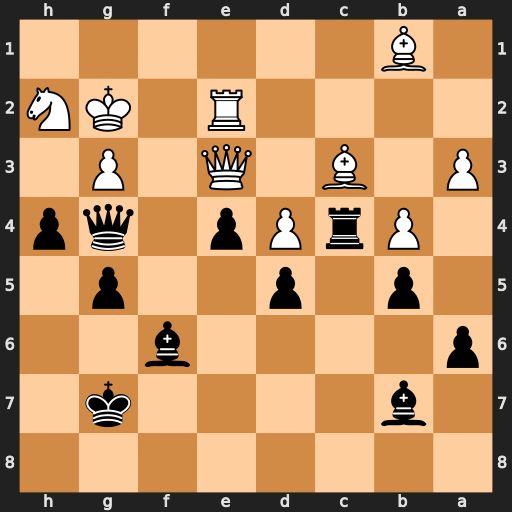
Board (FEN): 8/1b4k1/p4b2/1p1p2p1/1PrPp1qp/P1B1Q1P1/4R1KN/1B6
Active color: b
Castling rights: -
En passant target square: -
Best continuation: Qxg3+ Qxg3 hxg3 Rc2 gxh2